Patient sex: M
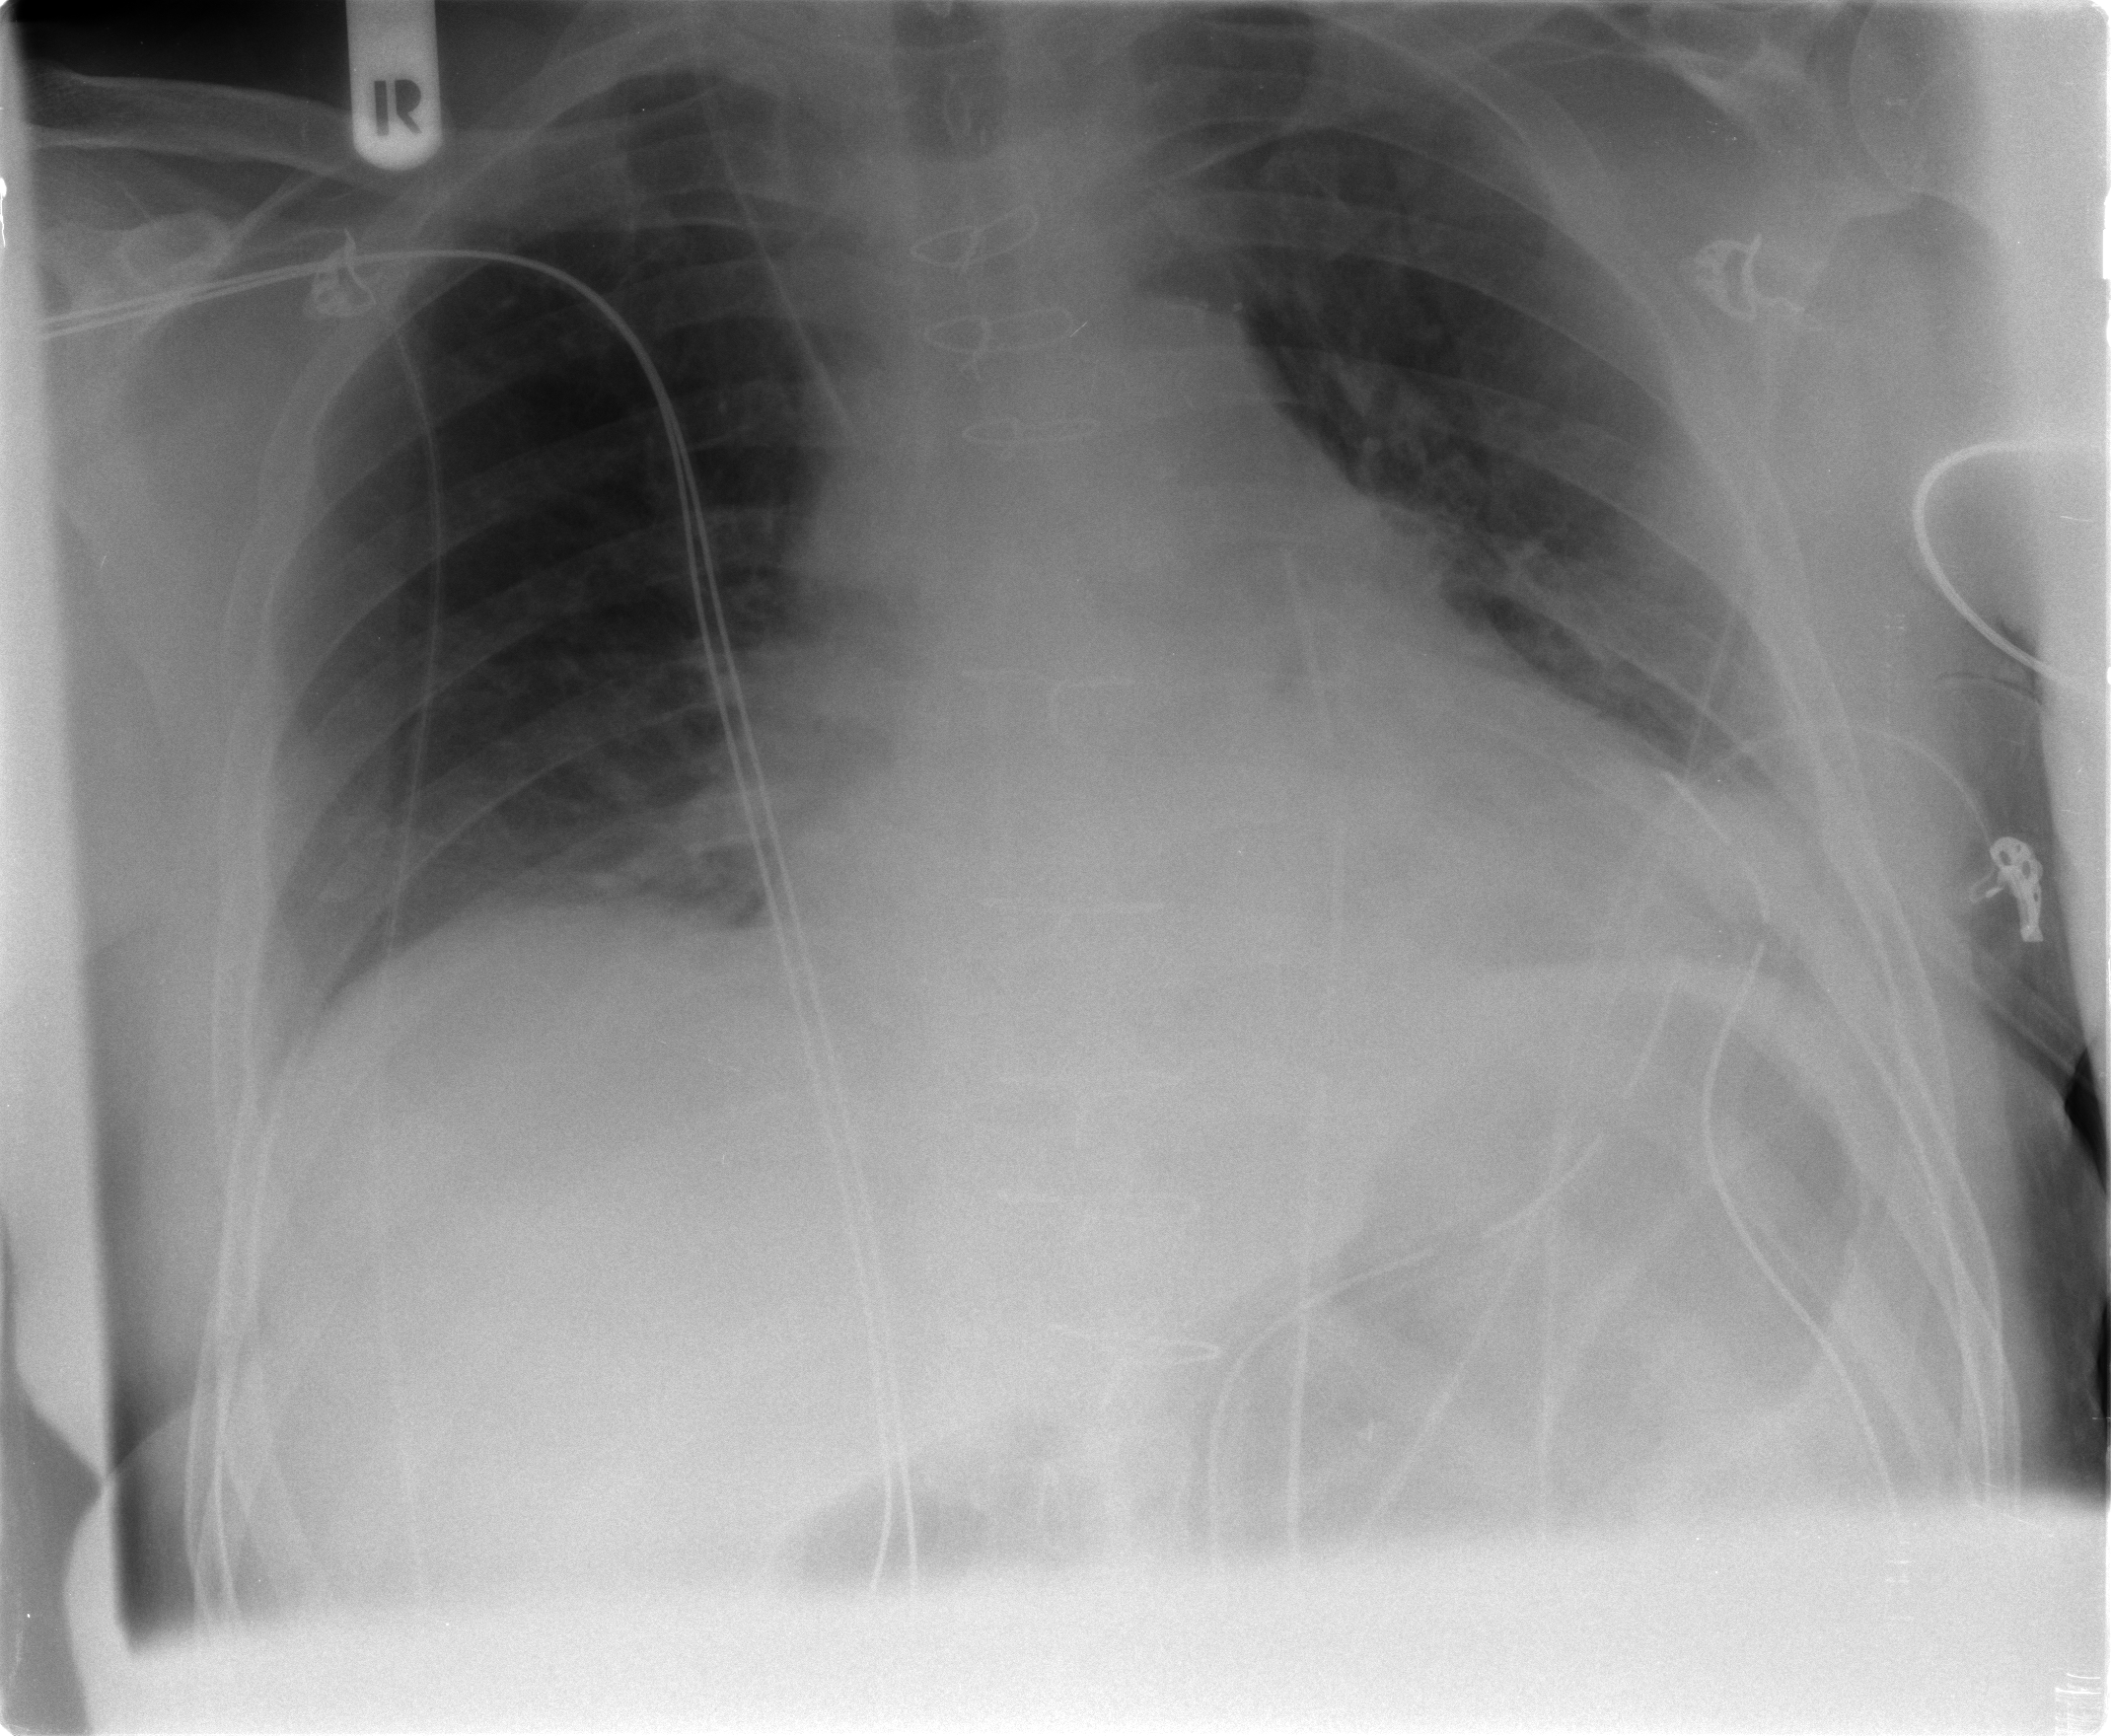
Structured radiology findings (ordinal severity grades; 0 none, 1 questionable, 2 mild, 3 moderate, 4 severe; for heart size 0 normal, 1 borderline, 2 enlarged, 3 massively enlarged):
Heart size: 2
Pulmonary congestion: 0
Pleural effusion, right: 0
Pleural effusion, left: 0
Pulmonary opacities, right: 0
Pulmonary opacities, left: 0
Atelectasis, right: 1
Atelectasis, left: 1